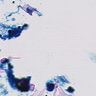
Metastatic tissue present: no